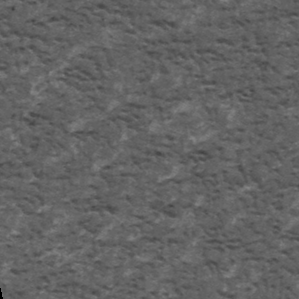
Label: frost